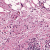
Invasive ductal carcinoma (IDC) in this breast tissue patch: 0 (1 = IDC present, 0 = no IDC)